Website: crate-barrel
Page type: account-selection
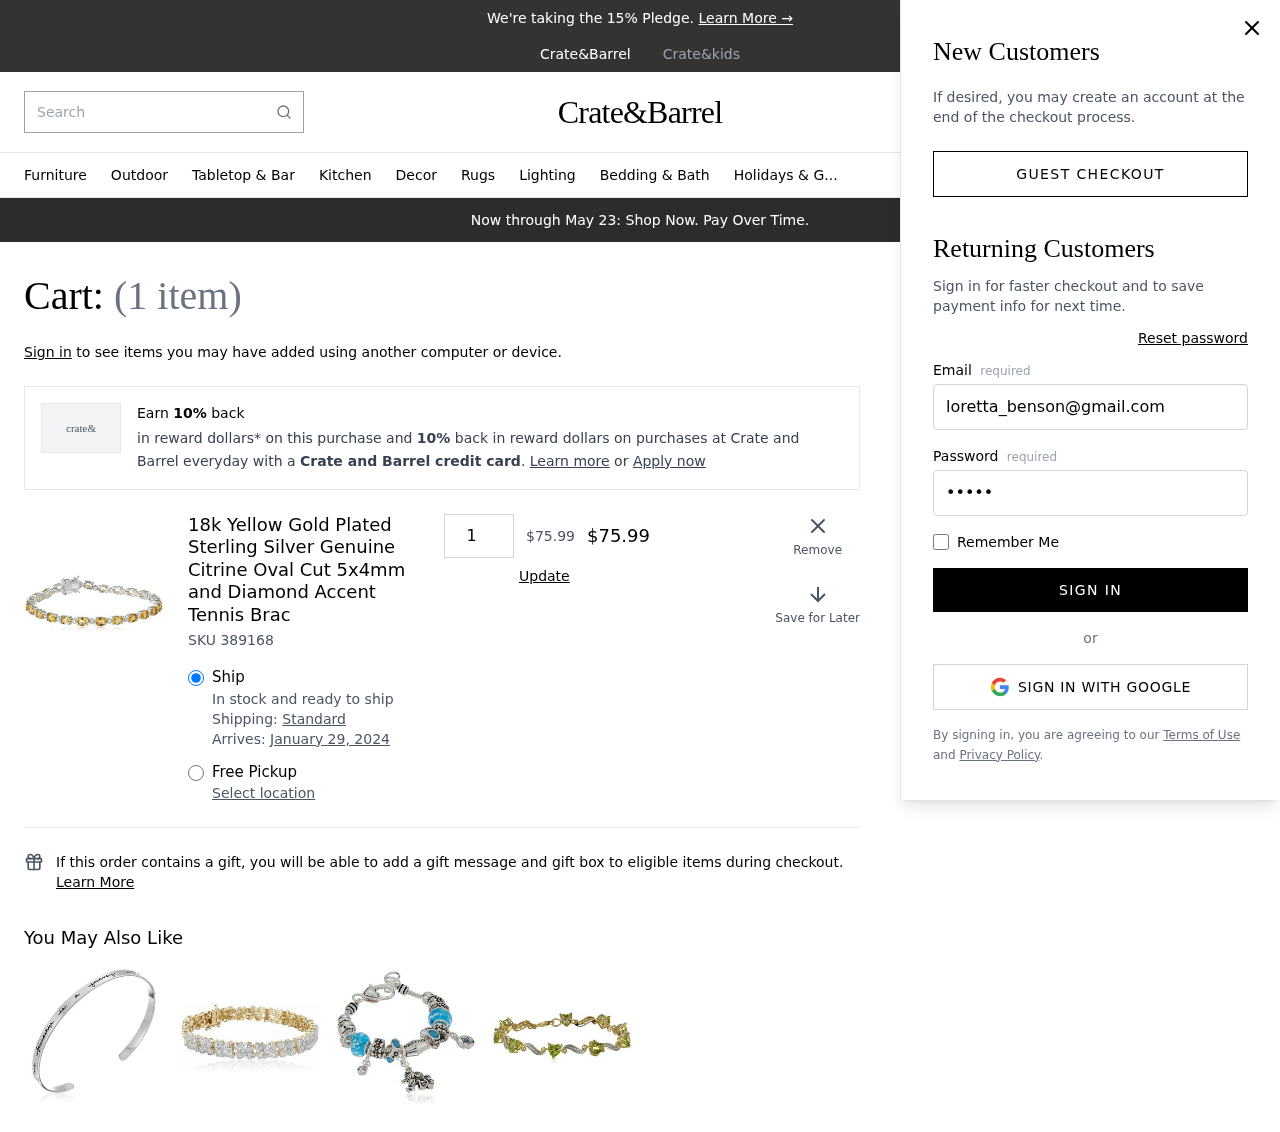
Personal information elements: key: PII_EMAIL
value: loretta_benson@gmail.com
Product elements: key: PRODUCT1_NAME
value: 18k Yellow Gold Plated Sterling Silver Genuine Citrine Oval Cut 5x4mm and Diamond Accent Tennis Brac
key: PRODUCT1_PRICE
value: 75.99
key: PRODUCT1_QUANTITY
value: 1
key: PRODUCT1_SKU
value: SKU 389168
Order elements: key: ORDER_NUM_ITEMS
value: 1
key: ORDER_DELIVERY_DATE
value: January 29, 2024
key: ORDER_SUBTOTAL
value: $75.99
Search elements: key: HEADER_SEARCH
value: Search